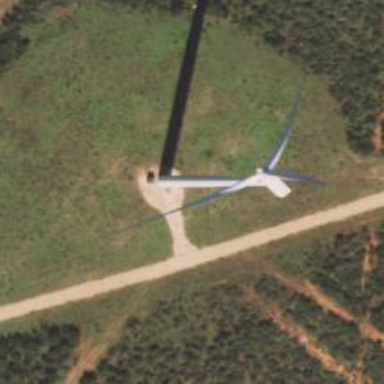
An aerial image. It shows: Wind generator powered by wind. The generator type is horizontal axis and it uses wind turbines.